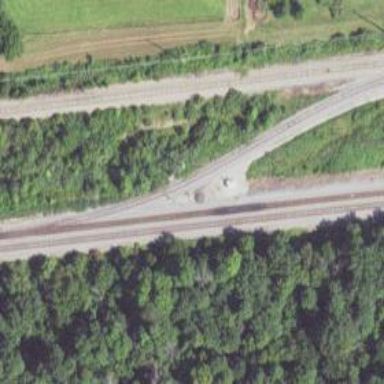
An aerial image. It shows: Railway junction.